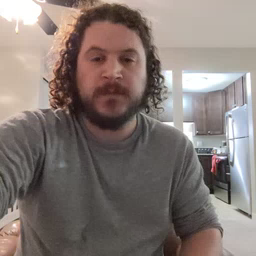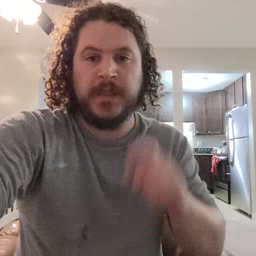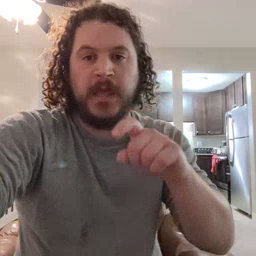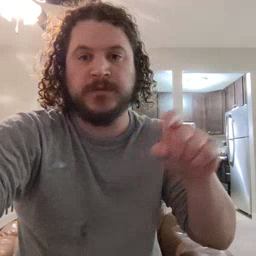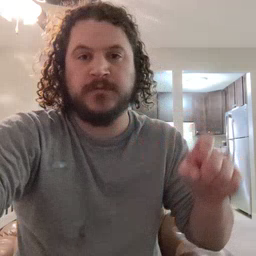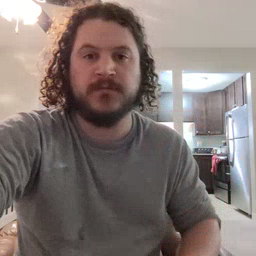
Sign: closet